Question: This is the link that I'm current teaching myself Scheme, <URL>
According to the author,

Then I tried a minimal example
'''
(define (check-p x)
(if (>= x 0)
(display 1)))
'''
, and DrScheme gave me errors:
'''
if: bad syntax (must have an "else" expression) in: (if (>= x 0) (display 1))
'''
If I put an extra statement within the 'if' statement, then it works. But I don't get it, why do we need an extra statement there? The code statement above made sense to me. If the number is greater than 0, display a 1, otherwise do nothing. Any idea?
Thanks,
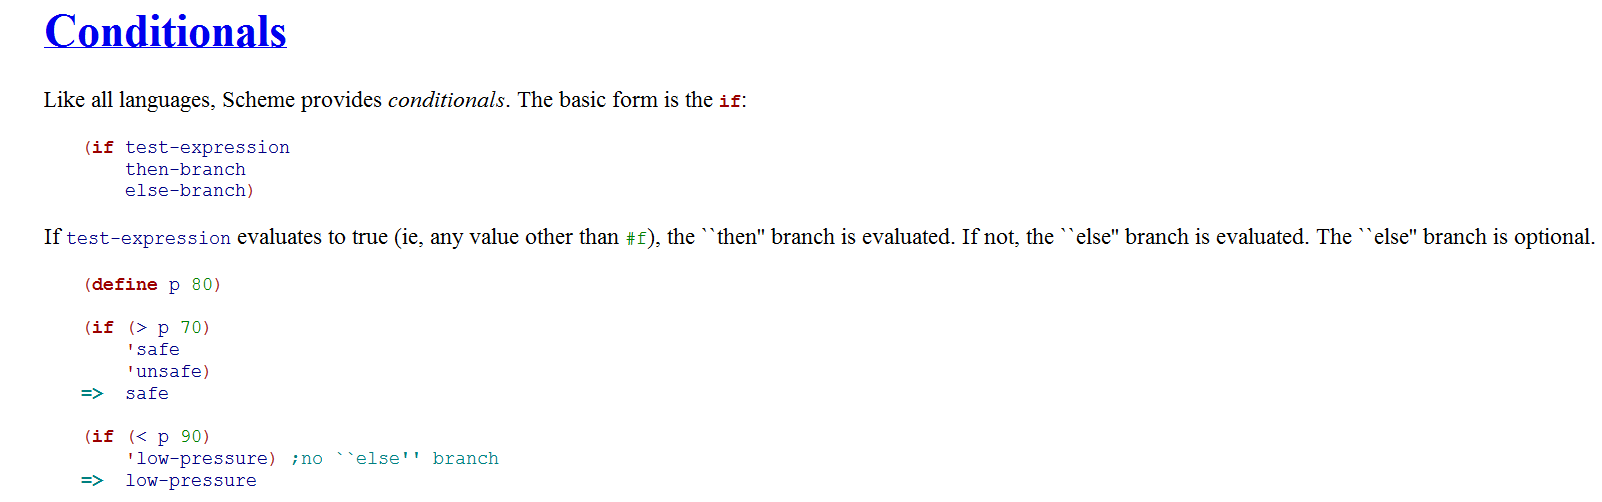
Answer: DrScheme includes several "teaching" dialects of Scheme which are limited subsets of (they impose more restrictions than) standard RRS or RRS Scheme. The dialect that you are using probably restricts you to using 'if' statements in which you provide values for both branches. In fact, I checked just now, and it looks like all of the "teaching" dialects forbid you from using an 'if' statement with only one branch.
This is intended to help you learn to program in an <URL> style of programming, in which you do not rely upon side effects but instead compute values merely by applying functions and returning results from them. In the applicative style, with no side effects, the only result of a statement is to return a value. An 'if' statement that does not return a value in one of its branches would have no meaning for that case; it would not be useful, and in fact would cause undefined behavior when you tried to use the value returned by that 'if' statement. In the applicative style, every statement in the language is an expression, evaluated for the value it computes, not the side effects that it causes.
If you are using 'display' to provide output, you are not using a purely applicative style. That's perfectly fine, but many introductions to Scheme like to start by presenting an applicative style, because it is much easier to reason about and learn how everything actually works.
Since you're not working from a text that assumes an applicative style of programming, however, I'd recommend choosing a different dialect. Under the "Language" menu, select "Choose Language", and then I would recommend choosing either "R5RS" (which is intended to be as close to the standard as possible), or "Pretty Big" (which is R5RS plus a bunch of handy PLT extensions).